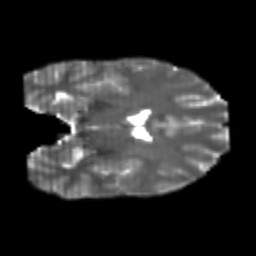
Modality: T2w
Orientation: coronal
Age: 20
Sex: male
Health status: healthy
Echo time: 0.074 s